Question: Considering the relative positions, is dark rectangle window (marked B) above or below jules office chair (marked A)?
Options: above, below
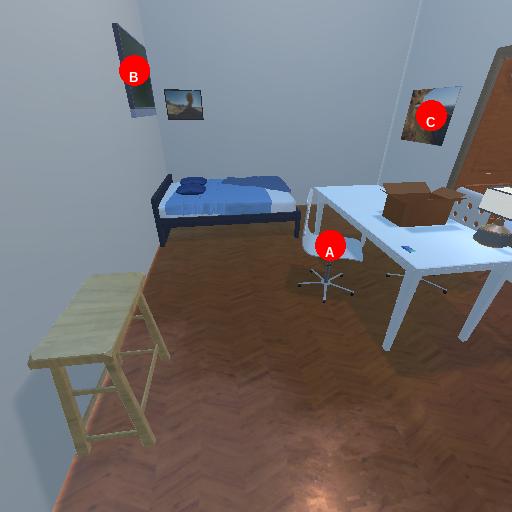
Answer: above